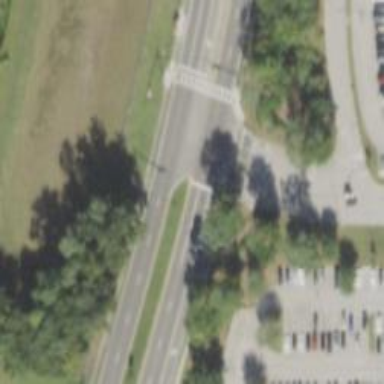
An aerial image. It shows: Uncontrolled road crossing.